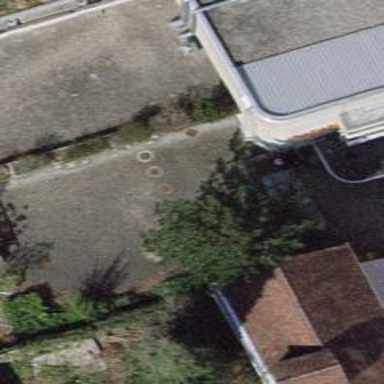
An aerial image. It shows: Bicycle parking area with wall loops for securing bikes.